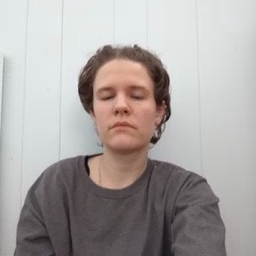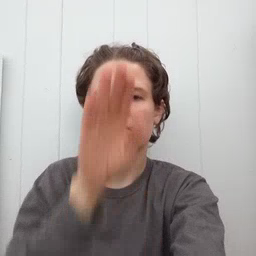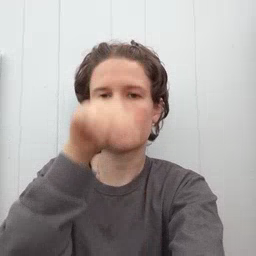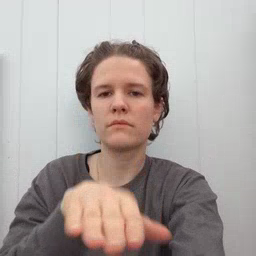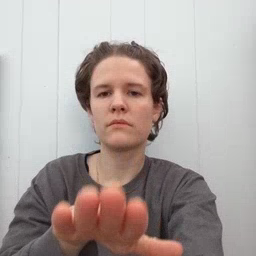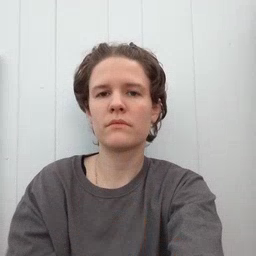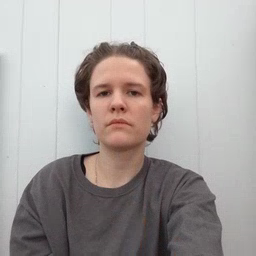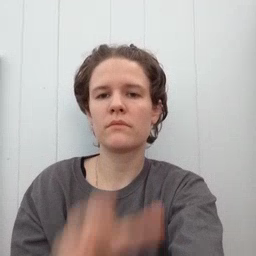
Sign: elephant